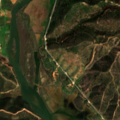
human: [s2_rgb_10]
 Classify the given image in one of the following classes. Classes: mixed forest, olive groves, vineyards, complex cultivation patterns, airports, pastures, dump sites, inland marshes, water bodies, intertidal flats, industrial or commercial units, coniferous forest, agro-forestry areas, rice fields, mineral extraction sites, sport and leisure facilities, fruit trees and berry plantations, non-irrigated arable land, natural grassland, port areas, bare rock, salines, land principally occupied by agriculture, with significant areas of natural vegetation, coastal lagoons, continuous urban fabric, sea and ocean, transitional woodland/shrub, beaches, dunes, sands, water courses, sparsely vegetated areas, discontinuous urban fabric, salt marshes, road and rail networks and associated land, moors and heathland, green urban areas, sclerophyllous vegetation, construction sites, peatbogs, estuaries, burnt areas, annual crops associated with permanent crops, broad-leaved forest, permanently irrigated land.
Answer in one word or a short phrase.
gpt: pastures, complex cultivation patterns, broad-leaved forest, sclerophyllous vegetation, transitional woodland/shrub, salt marshes, water courses